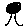
Label: tree